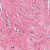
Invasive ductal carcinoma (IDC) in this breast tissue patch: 0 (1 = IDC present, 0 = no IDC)